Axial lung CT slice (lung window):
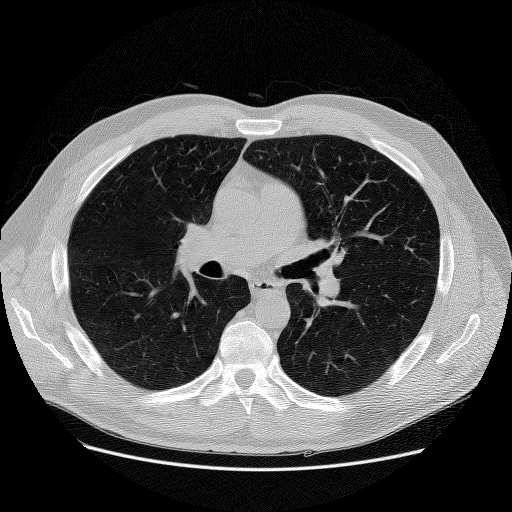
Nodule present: no